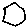
Label: hexagon